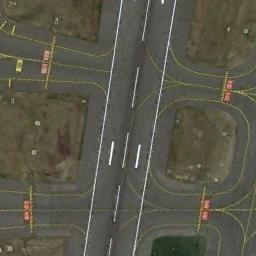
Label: runway